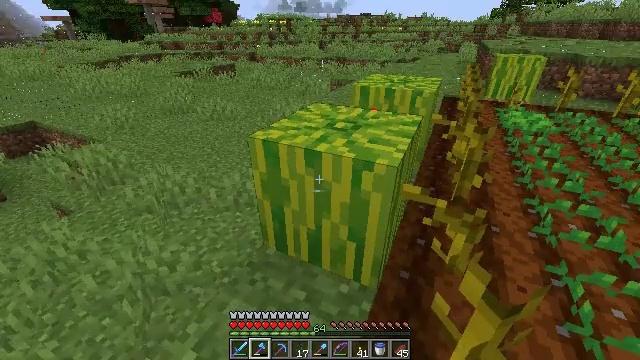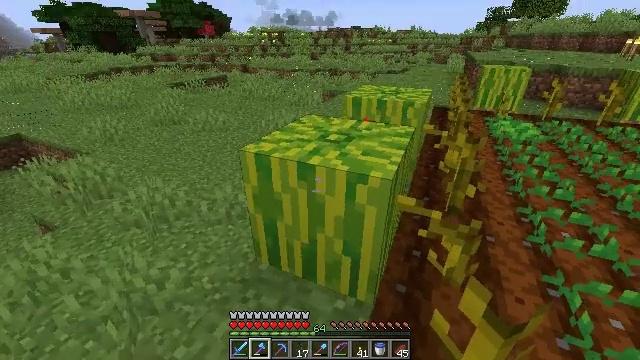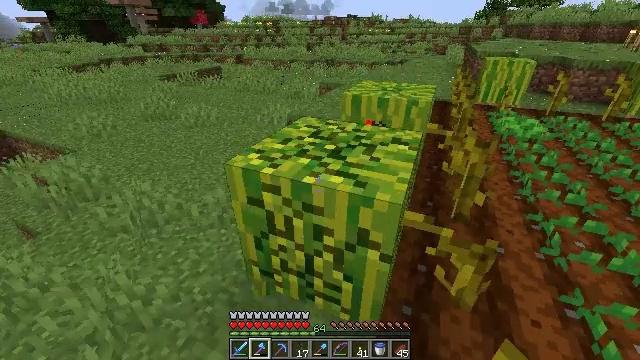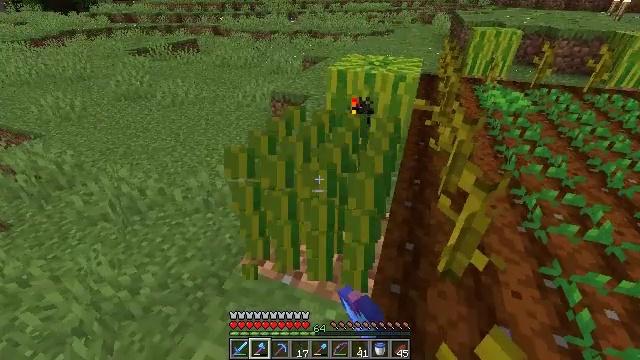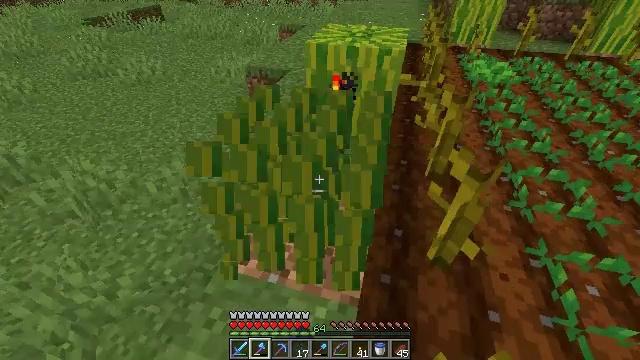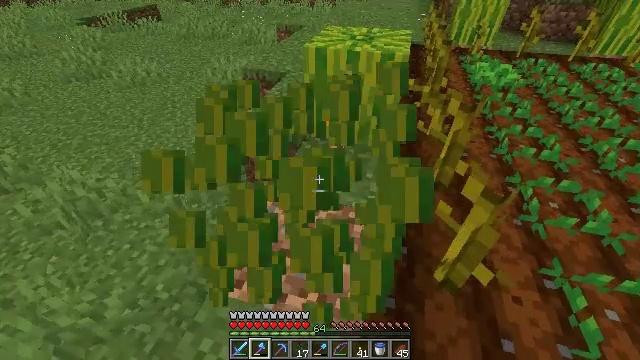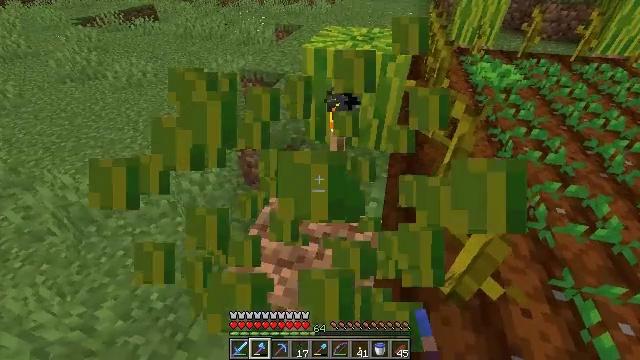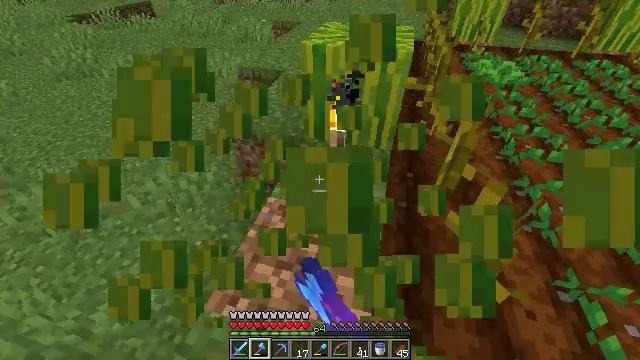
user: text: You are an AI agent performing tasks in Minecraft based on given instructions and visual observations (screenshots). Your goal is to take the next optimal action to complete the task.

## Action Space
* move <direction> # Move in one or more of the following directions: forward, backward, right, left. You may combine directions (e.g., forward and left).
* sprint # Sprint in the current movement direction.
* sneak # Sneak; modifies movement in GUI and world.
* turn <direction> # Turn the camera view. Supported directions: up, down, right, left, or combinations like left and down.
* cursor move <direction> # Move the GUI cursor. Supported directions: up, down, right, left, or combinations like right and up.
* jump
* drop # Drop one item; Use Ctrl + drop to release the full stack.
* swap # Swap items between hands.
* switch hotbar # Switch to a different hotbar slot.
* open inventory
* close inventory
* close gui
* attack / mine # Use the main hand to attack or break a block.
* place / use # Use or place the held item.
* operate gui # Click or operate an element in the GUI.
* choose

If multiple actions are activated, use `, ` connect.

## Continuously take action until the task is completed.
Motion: motion action
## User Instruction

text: Mine a melon block.
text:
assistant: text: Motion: move forward, turn right and up
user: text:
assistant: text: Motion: move forward, turn down, attack / mine
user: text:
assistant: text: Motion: move forward, turn right and down, attack / mine
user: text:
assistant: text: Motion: move forward, turn right and down, attack / mine
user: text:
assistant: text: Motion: attack / mine
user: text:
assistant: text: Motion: attack / mine
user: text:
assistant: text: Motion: attack / mine
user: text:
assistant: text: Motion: attack / mine